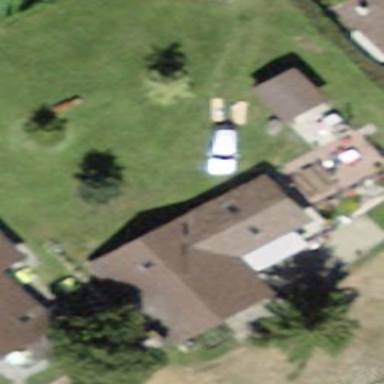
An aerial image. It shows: Simple house.